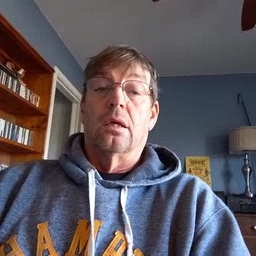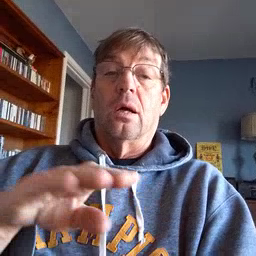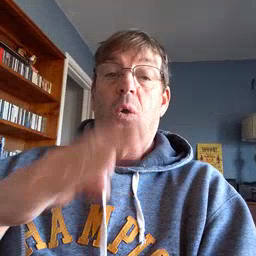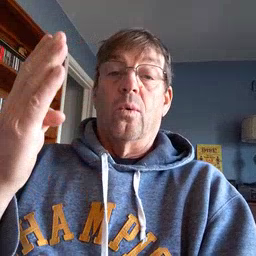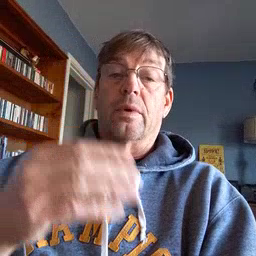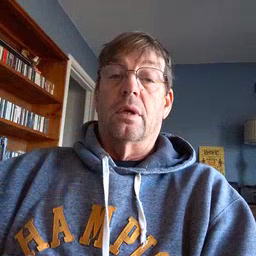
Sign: open